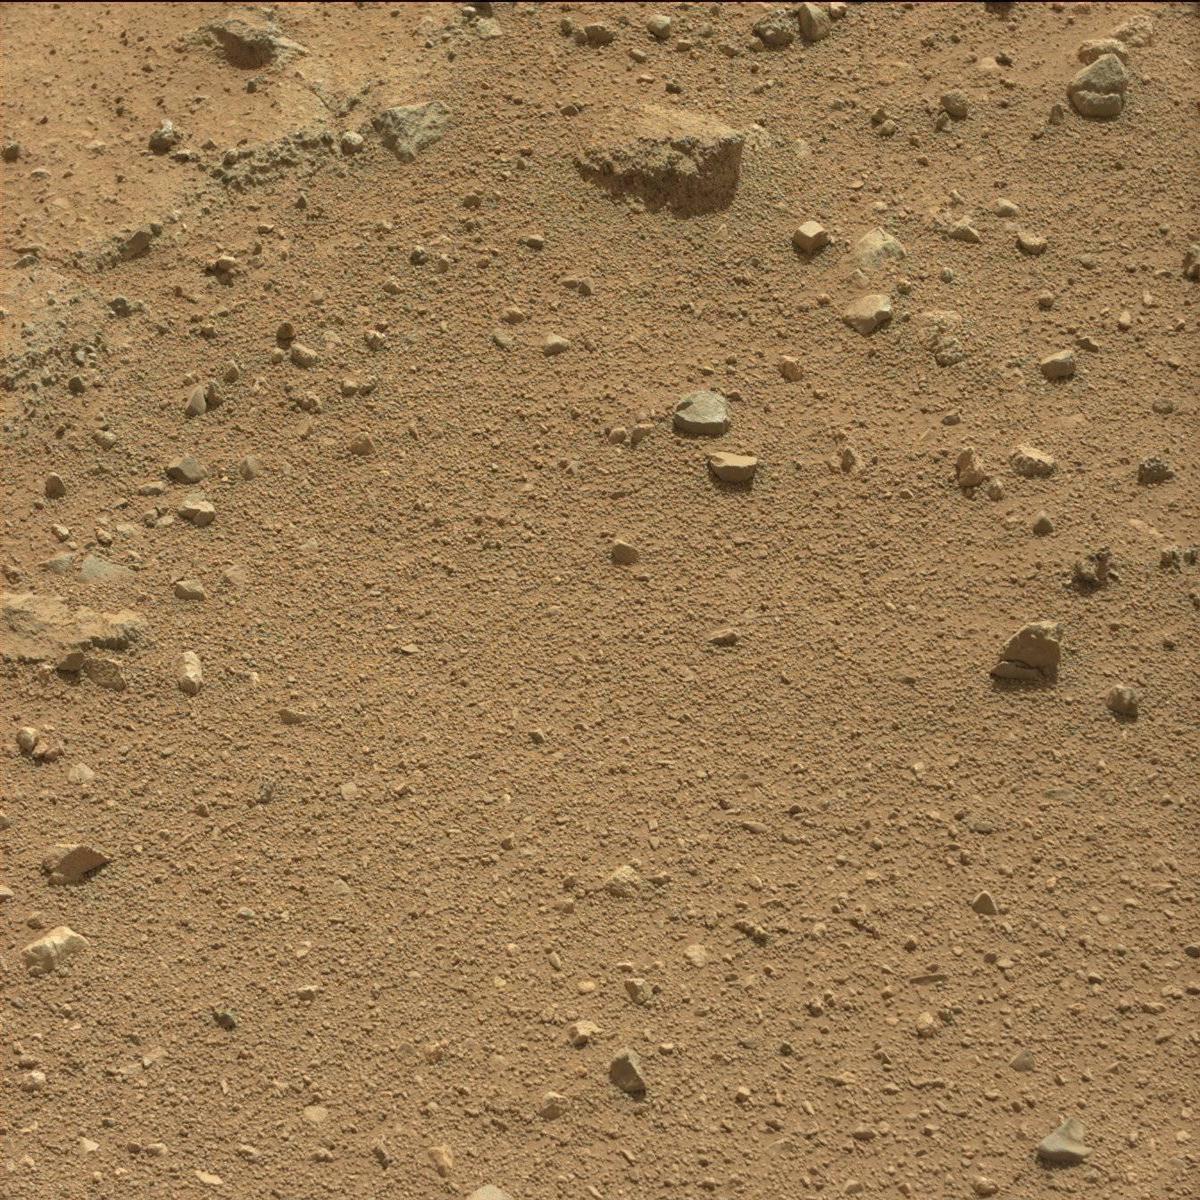
Terrain classes present: Bedrock, Rock, Sand / Soil